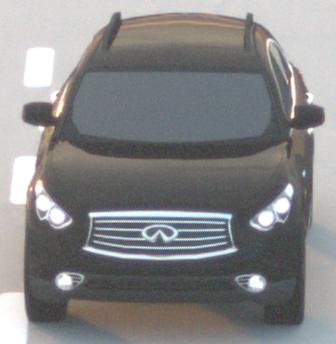
Make: Infiniti
Model: FX 37
Detailed model: FX (S51)
Model produced from: 2012/07
Model produced until: 2013/10
Doors: 5
Color: black
Road condition: dry road
Daytime: sunrise or sunset
Contrast: low contrast